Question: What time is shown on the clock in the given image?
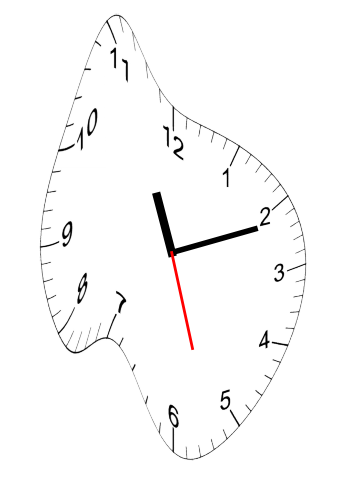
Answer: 11:11:27